Question: why the cookie value is not updated at once when i submit the form ?
when I submit the form ,the output refer_id is still the old one ,but when I refresh the browser , it change ,why can not it change at once?
'''
<?php
if(isset($_GET['refer_id'])){
setcookie('refer_id',$_GET['refer_id'],time()+3600);
}
print_r($_COOKIE);
?>
<p>cookie refer_id:<?php echo $_COOKIE['refer_id'];?></p>
<form method="get">
<input type="text" name="refer_id" />
<input type="submit" value="submit" />
</form>
'''

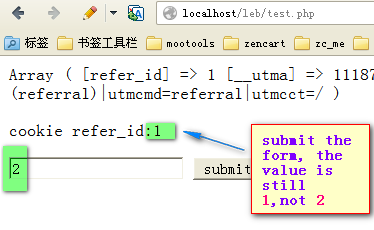
Answer: Imagine it like this:
1. Some client asks for your page. You setcookie() and send that in the header.
2. That client receives that cookie header, puts it in it's cookie store.
3. When making the next request, that cookie is sent with the header back to the server.
4. The server sees that cookie, sets it to the superglobal $_COOKIE.
5. Your server "updates" that cookie value for the client with a new setcookie() directive.
6. Before responding, you read to output the $_COOKIE value which is still the last cookie value.
7. The browser receives the new header, updates that cookie's value, and displays the content, with the old value read from the server.
'setcookie()' does not affect '$_COOKIE', unless you count the roundtrip back.
Rinse, repeat.